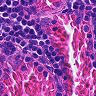
Metastatic tissue present: no